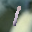
Label: 1